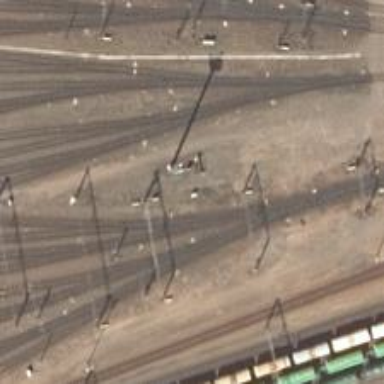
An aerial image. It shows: Rail yard with electrified contact lines for the railway.